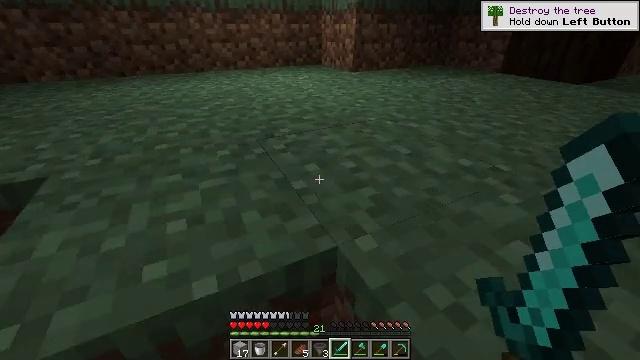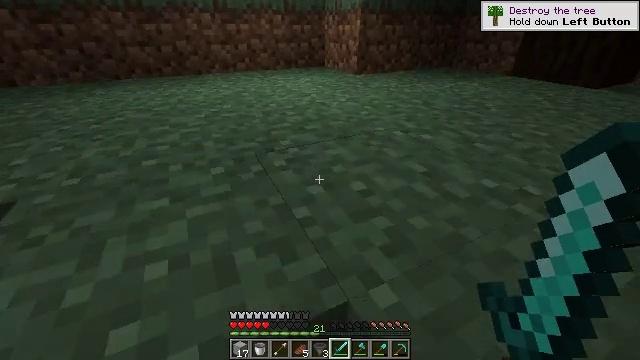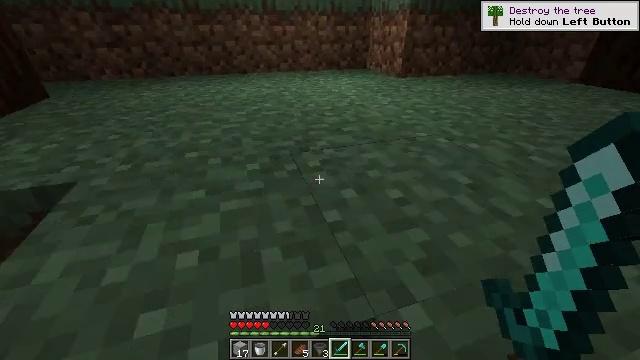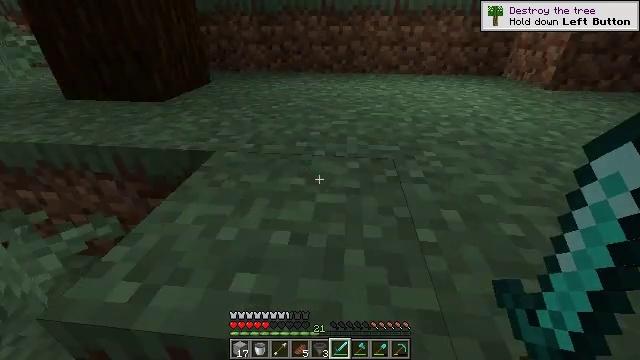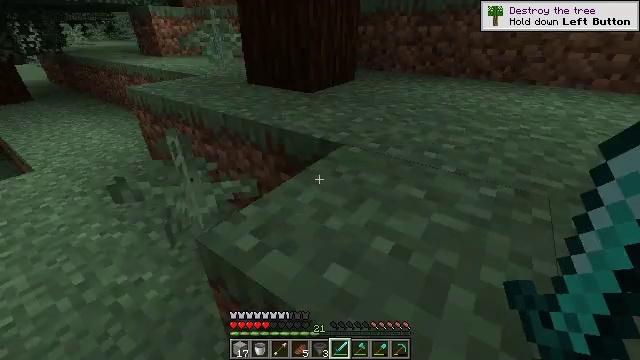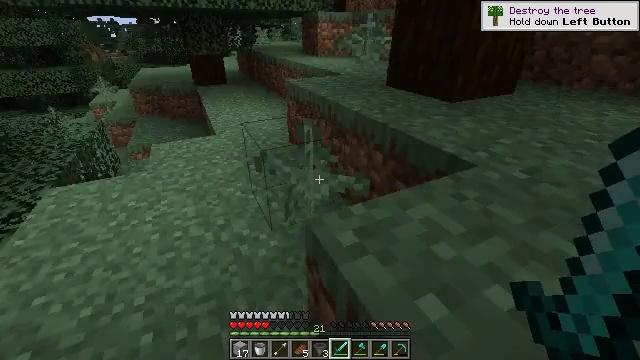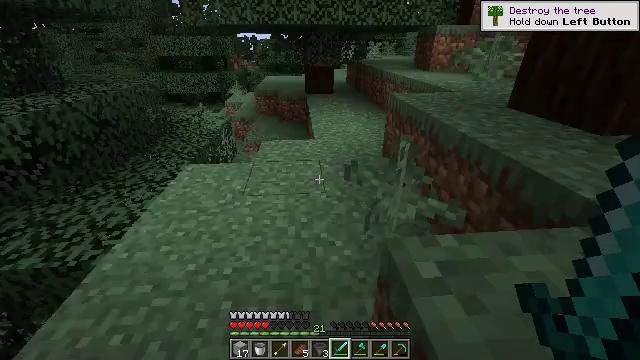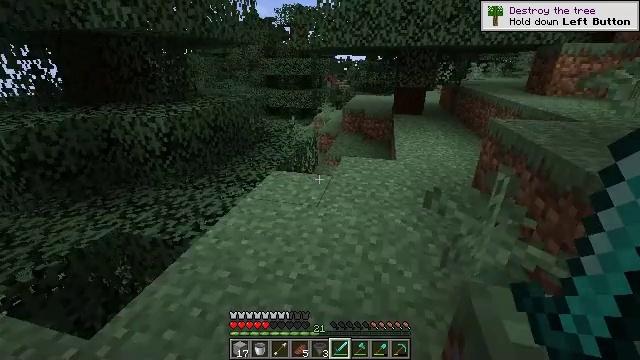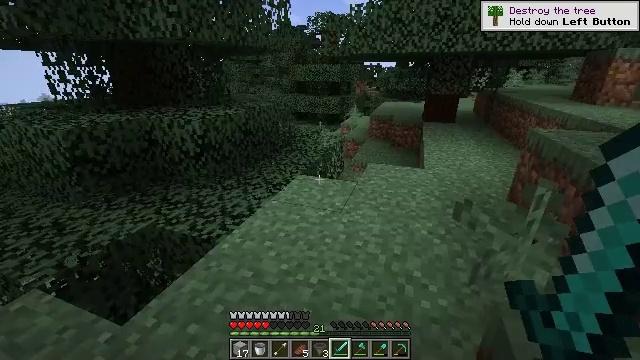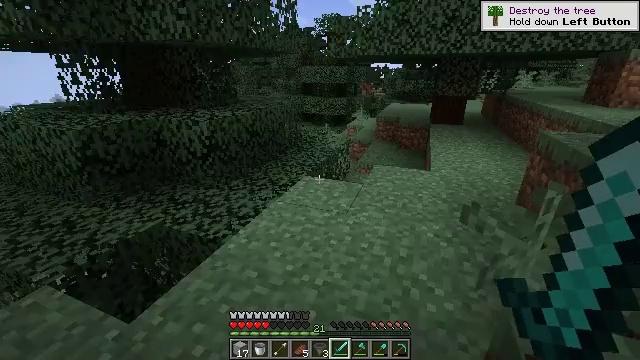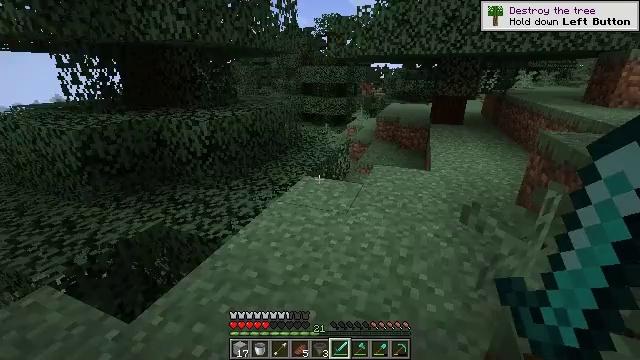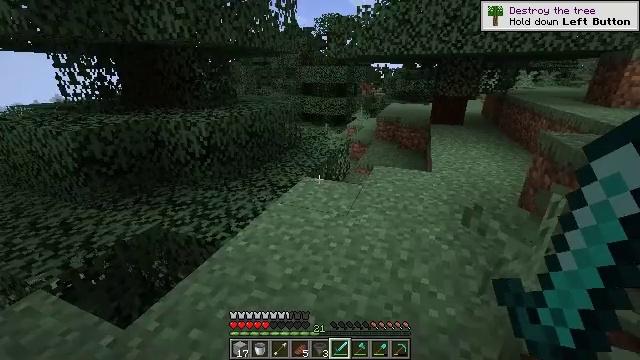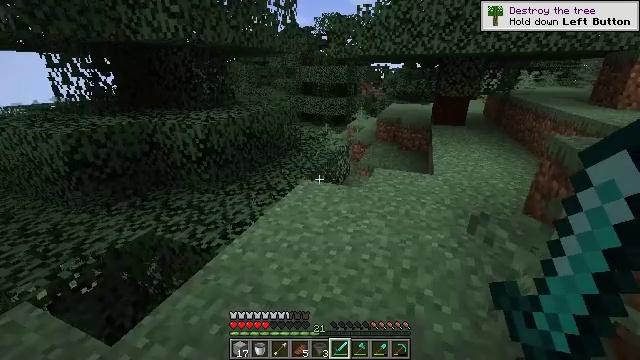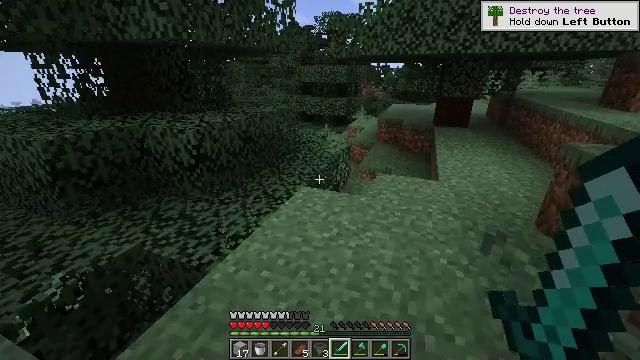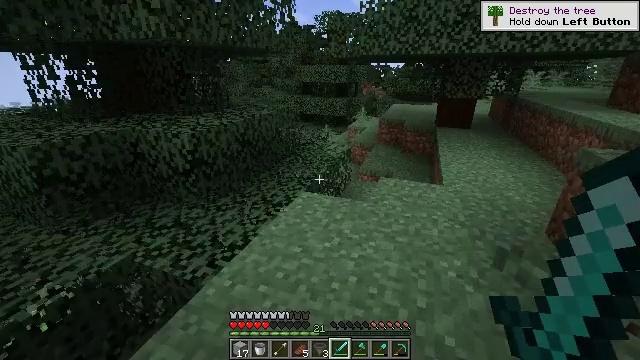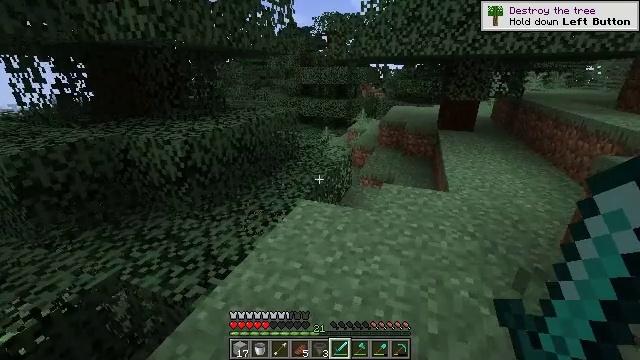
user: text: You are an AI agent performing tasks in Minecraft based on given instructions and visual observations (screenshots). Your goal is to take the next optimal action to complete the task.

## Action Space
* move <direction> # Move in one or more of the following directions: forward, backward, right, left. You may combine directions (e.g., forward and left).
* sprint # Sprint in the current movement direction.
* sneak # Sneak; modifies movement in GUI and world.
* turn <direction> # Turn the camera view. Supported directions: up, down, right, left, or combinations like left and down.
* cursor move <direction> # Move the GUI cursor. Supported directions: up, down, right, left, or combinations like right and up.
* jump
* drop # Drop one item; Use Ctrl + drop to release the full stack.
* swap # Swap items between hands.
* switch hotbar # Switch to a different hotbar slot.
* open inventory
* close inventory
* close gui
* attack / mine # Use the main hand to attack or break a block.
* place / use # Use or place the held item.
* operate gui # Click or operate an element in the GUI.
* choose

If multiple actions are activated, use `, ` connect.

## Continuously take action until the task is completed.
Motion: motion action
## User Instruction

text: Gather materials from the sweet berry bush.
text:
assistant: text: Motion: move forward
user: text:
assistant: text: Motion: move forward, turn left
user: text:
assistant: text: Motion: turn left
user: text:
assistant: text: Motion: turn left
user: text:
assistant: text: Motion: turn left
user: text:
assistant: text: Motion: turn left and up
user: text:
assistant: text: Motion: turn left and up
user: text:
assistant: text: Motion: turn left and up
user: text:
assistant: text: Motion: turn left
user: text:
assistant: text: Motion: no_op
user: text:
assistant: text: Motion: move forward
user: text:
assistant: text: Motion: move forward
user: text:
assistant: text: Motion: move forward
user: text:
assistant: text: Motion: move forward
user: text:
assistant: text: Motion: move forward
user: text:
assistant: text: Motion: move forward, sprint
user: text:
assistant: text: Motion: move forward, sprint, turn right
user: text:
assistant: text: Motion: move forward, sprint, turn right
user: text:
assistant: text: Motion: move forward, sprint, turn right
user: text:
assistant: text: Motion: move forward, sprint, turn right
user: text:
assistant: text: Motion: move forward, sprint, turn right
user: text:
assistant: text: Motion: move forward, turn right
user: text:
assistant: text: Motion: move forward
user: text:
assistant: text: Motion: move forward
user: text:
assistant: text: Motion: move forward
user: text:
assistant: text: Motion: move forward, sprint
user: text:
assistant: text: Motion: move forward, sprint
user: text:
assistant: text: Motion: move forward, sprint
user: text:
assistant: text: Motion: move forward, sprint
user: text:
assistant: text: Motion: move forward, sprint